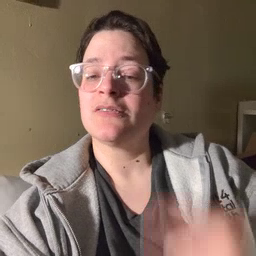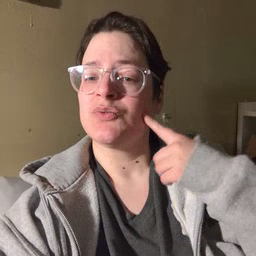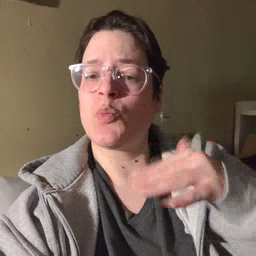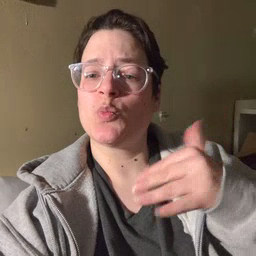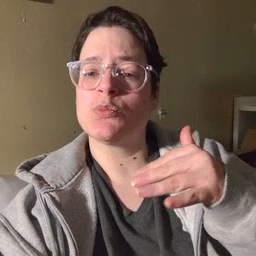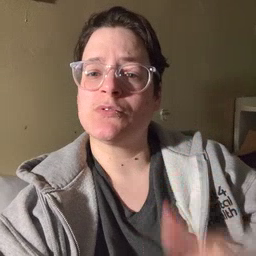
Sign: noisy